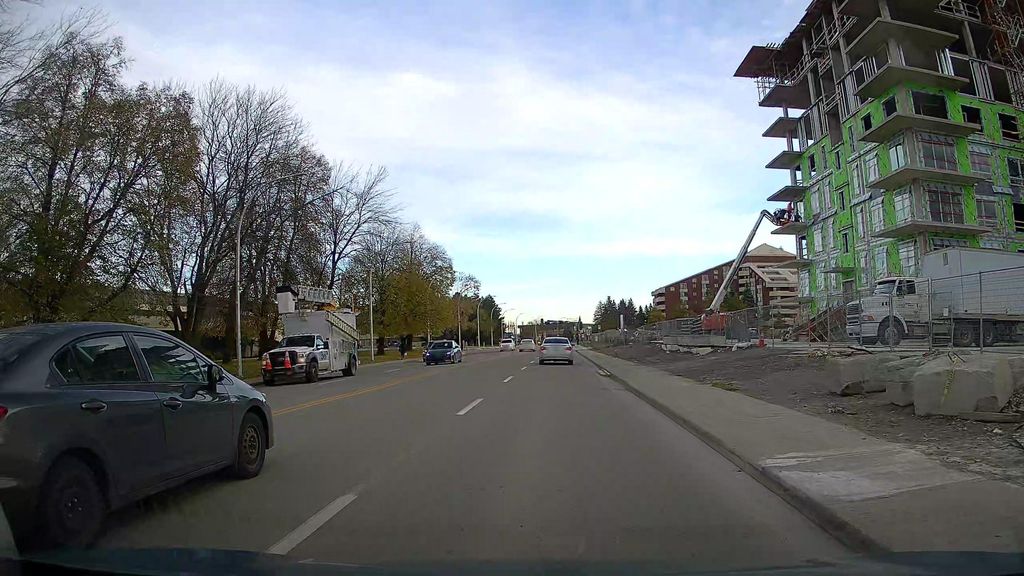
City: montreal